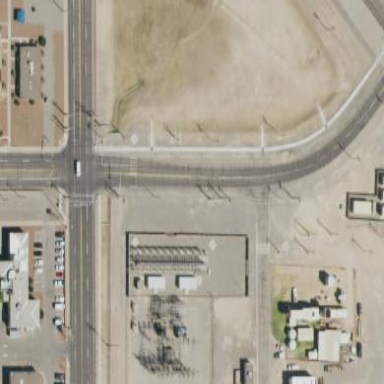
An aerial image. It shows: Power substation.